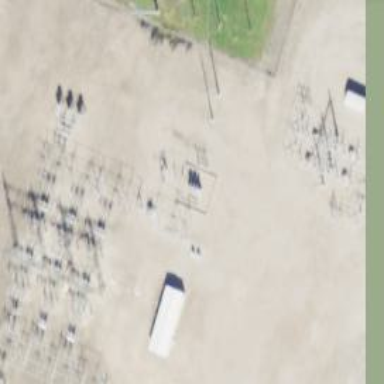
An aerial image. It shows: Switch used for power control.